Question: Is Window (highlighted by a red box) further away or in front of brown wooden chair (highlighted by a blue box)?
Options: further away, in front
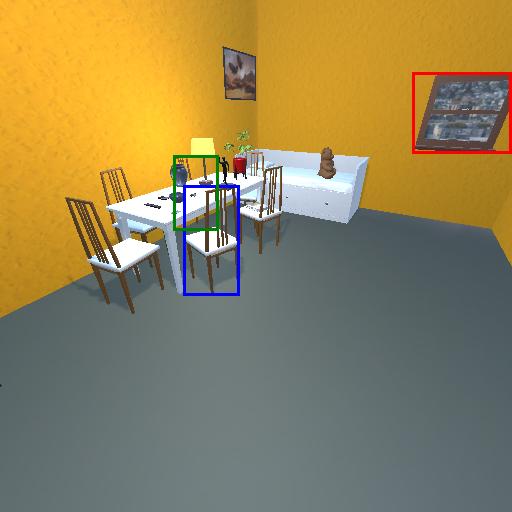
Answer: further away